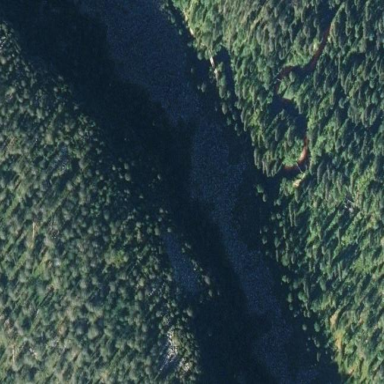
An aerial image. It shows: Natural scree.